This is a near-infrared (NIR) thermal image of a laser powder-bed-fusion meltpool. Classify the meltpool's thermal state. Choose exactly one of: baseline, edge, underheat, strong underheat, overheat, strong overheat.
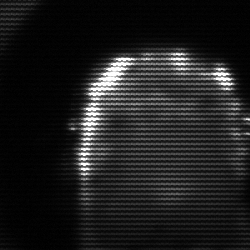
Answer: baseline